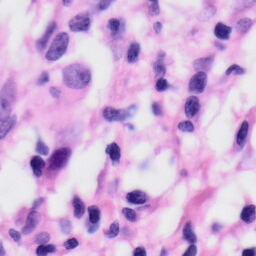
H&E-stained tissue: Skin